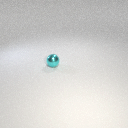
small cyan metal sphere